Interaction volume radius: 5 \u00c5
Interaction volume height: 20 \u00c5
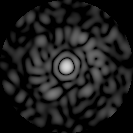
Disorder parameter: 0.8849